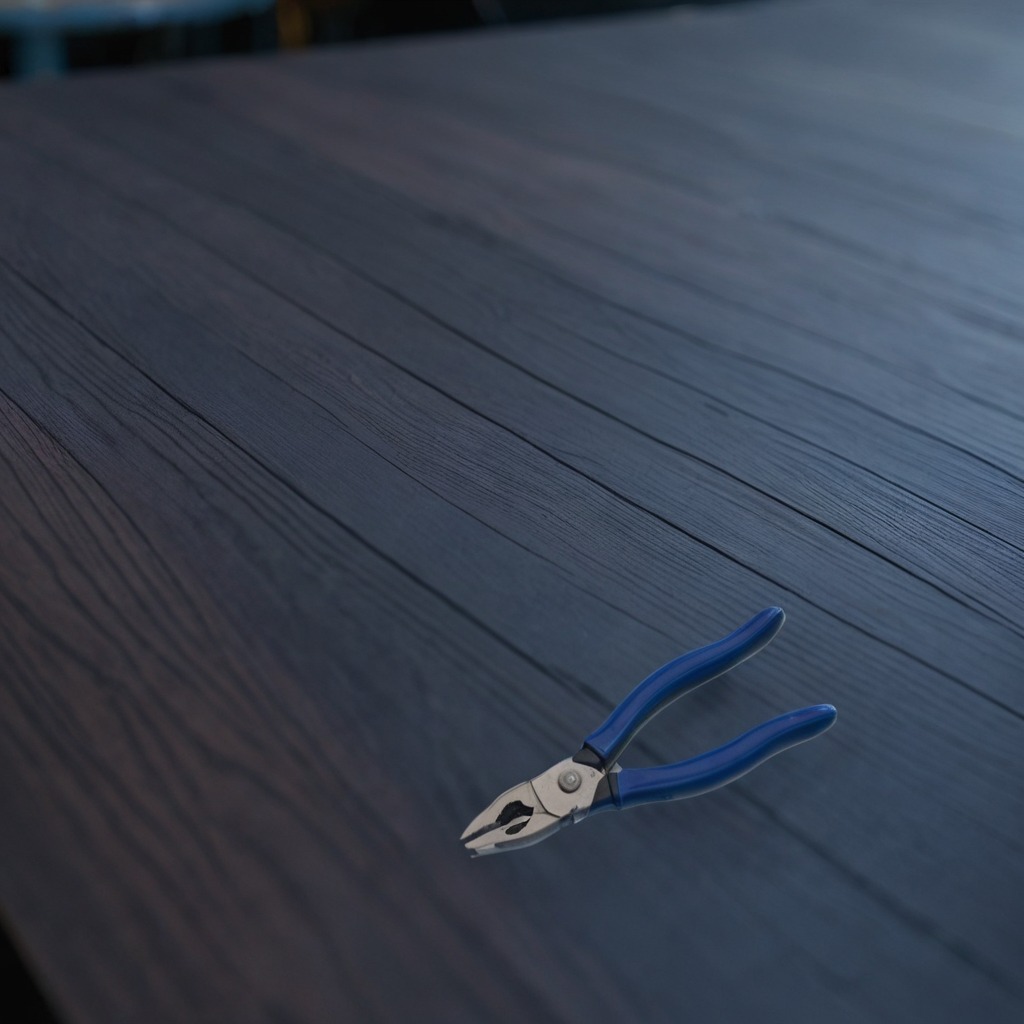
A plier is lying on the table.